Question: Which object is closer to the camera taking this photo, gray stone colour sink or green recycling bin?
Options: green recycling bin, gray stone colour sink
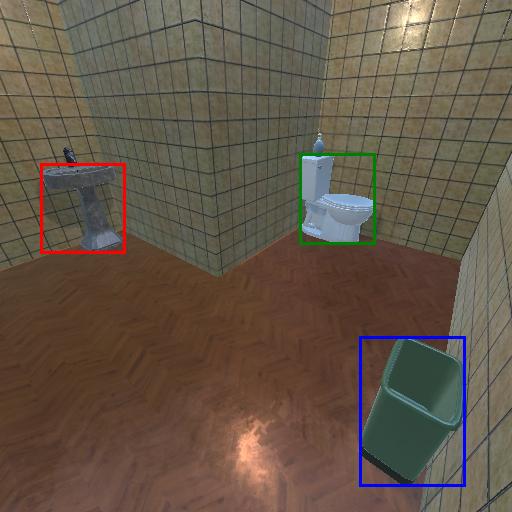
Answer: green recycling bin